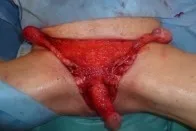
Testes were relocated in the anteromedial side of the thighs. Granulation tissue has been formed.
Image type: medical_photograph (other_medical_photograph)